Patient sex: M
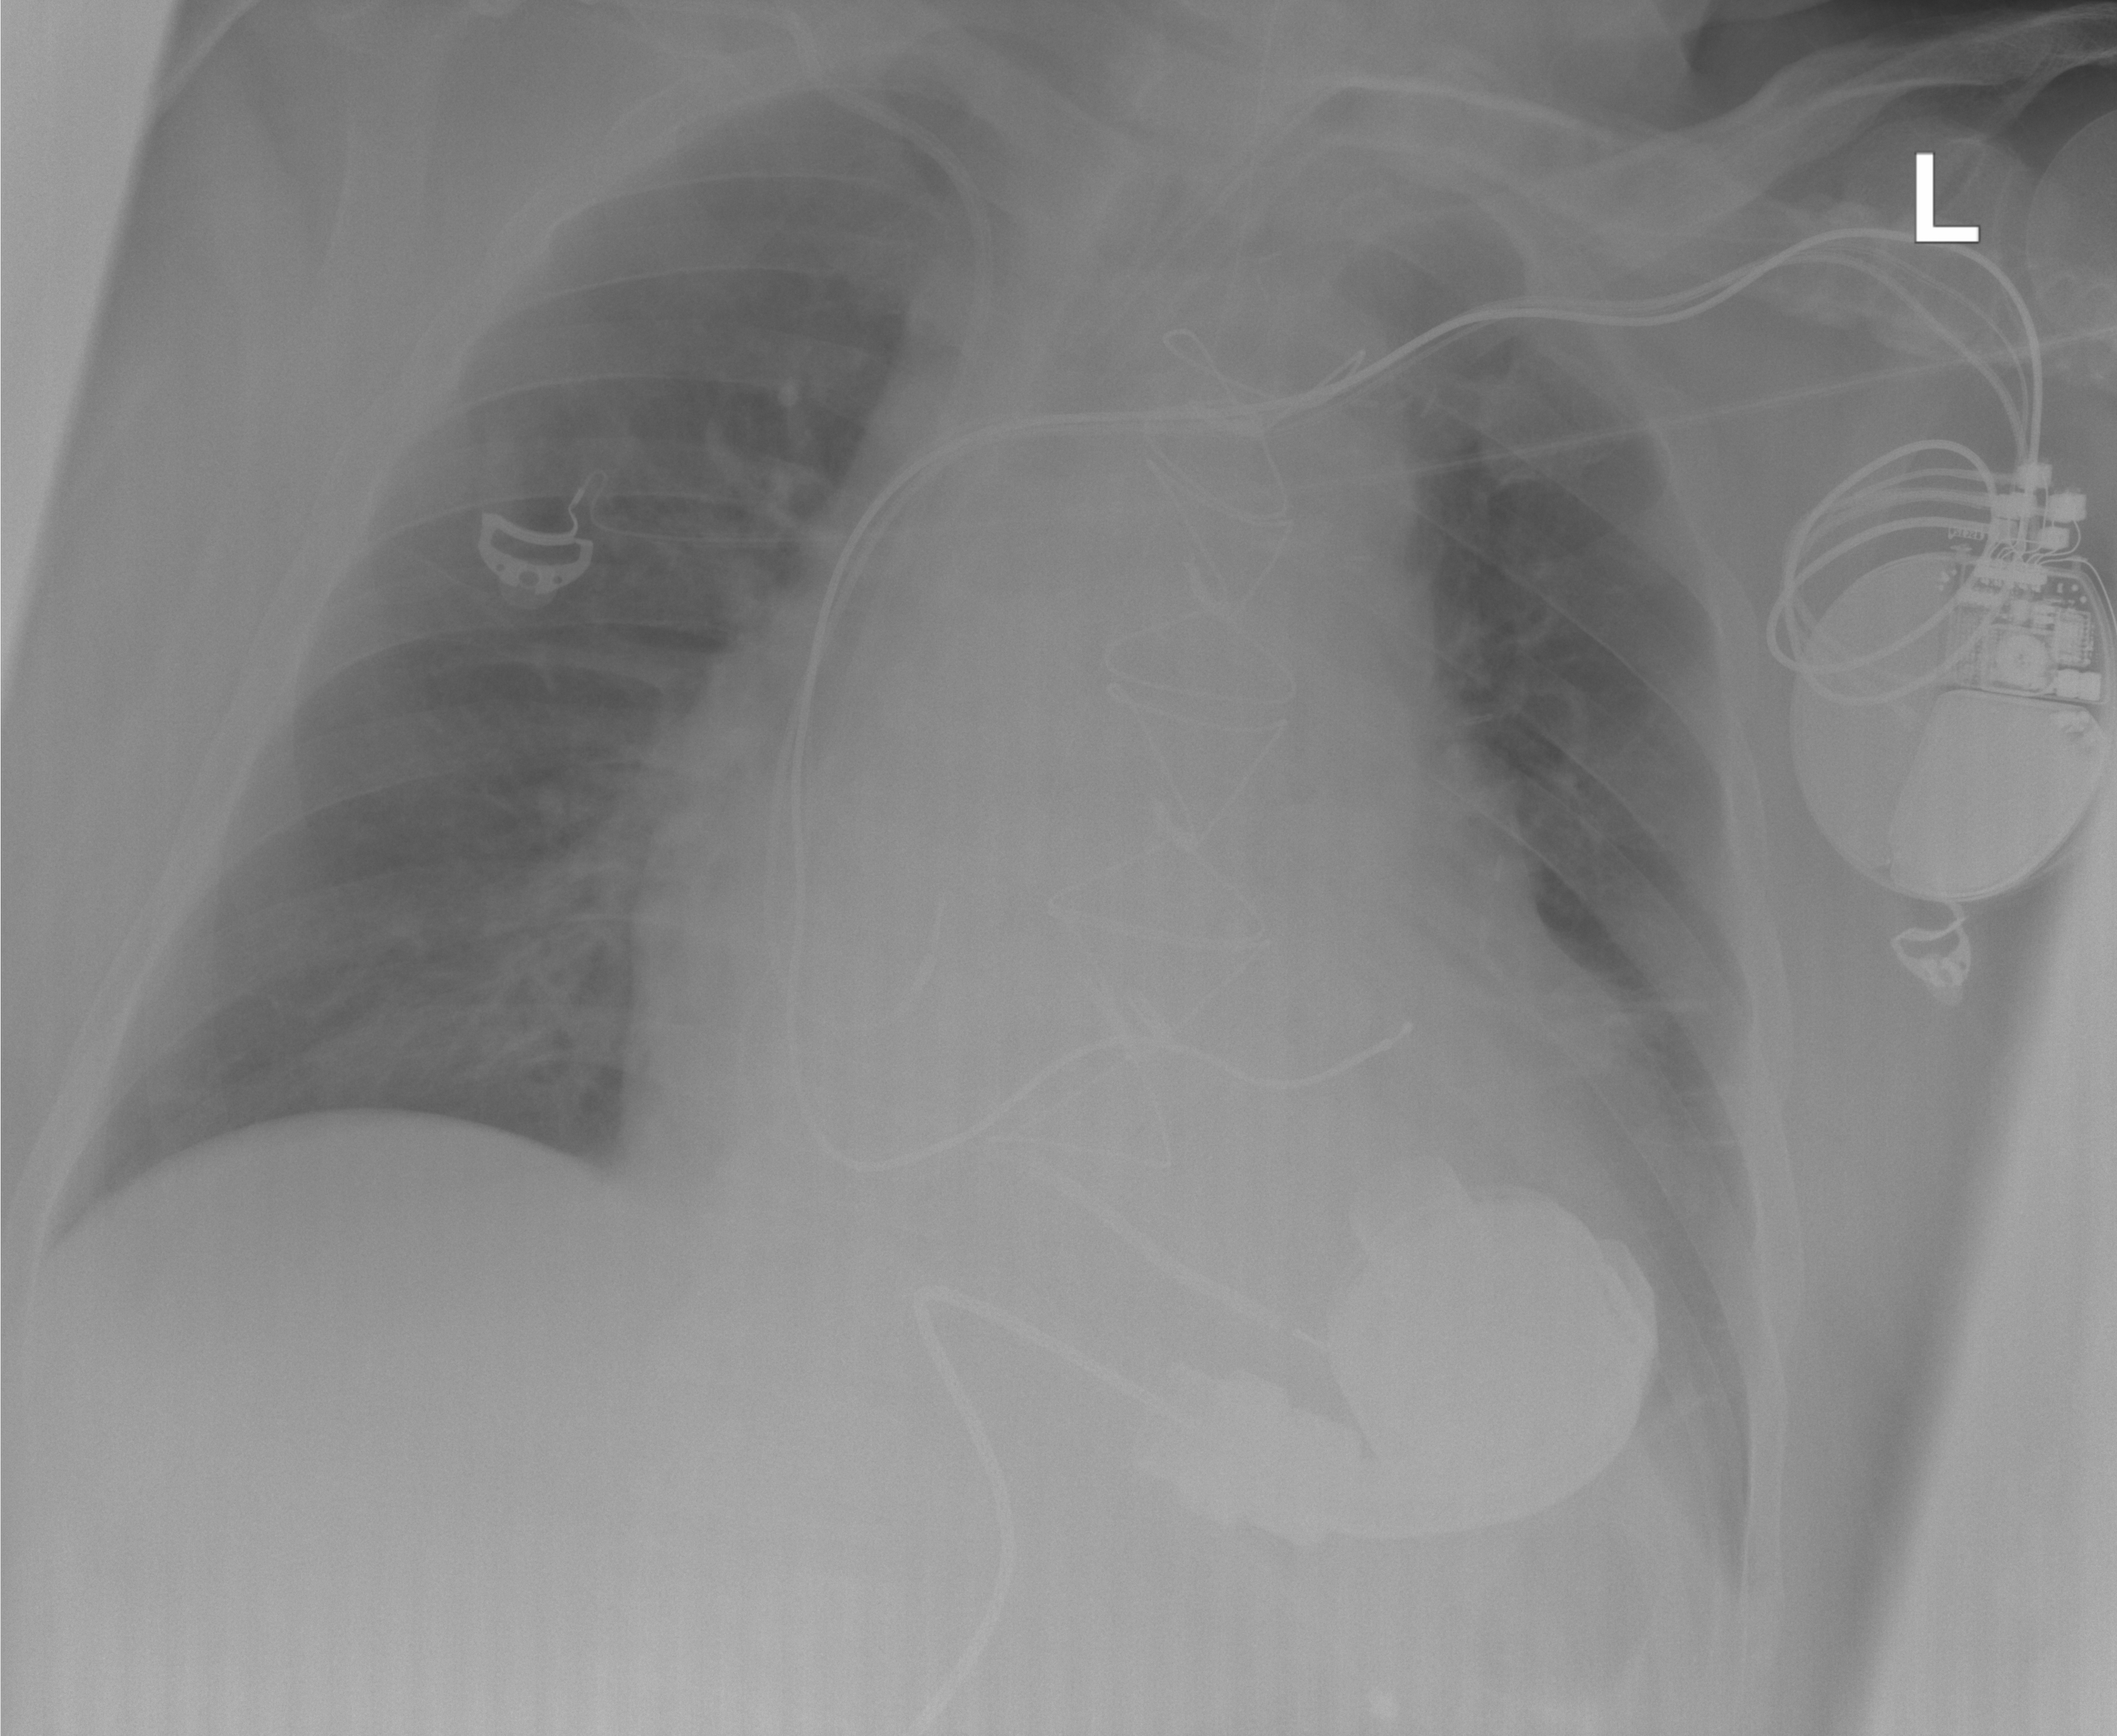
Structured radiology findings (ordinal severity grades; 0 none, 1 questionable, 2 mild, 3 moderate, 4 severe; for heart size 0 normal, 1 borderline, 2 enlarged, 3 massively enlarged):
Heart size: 3
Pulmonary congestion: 2
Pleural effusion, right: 2
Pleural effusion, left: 2
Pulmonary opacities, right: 0
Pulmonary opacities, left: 0
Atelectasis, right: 2
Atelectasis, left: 1